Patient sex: M
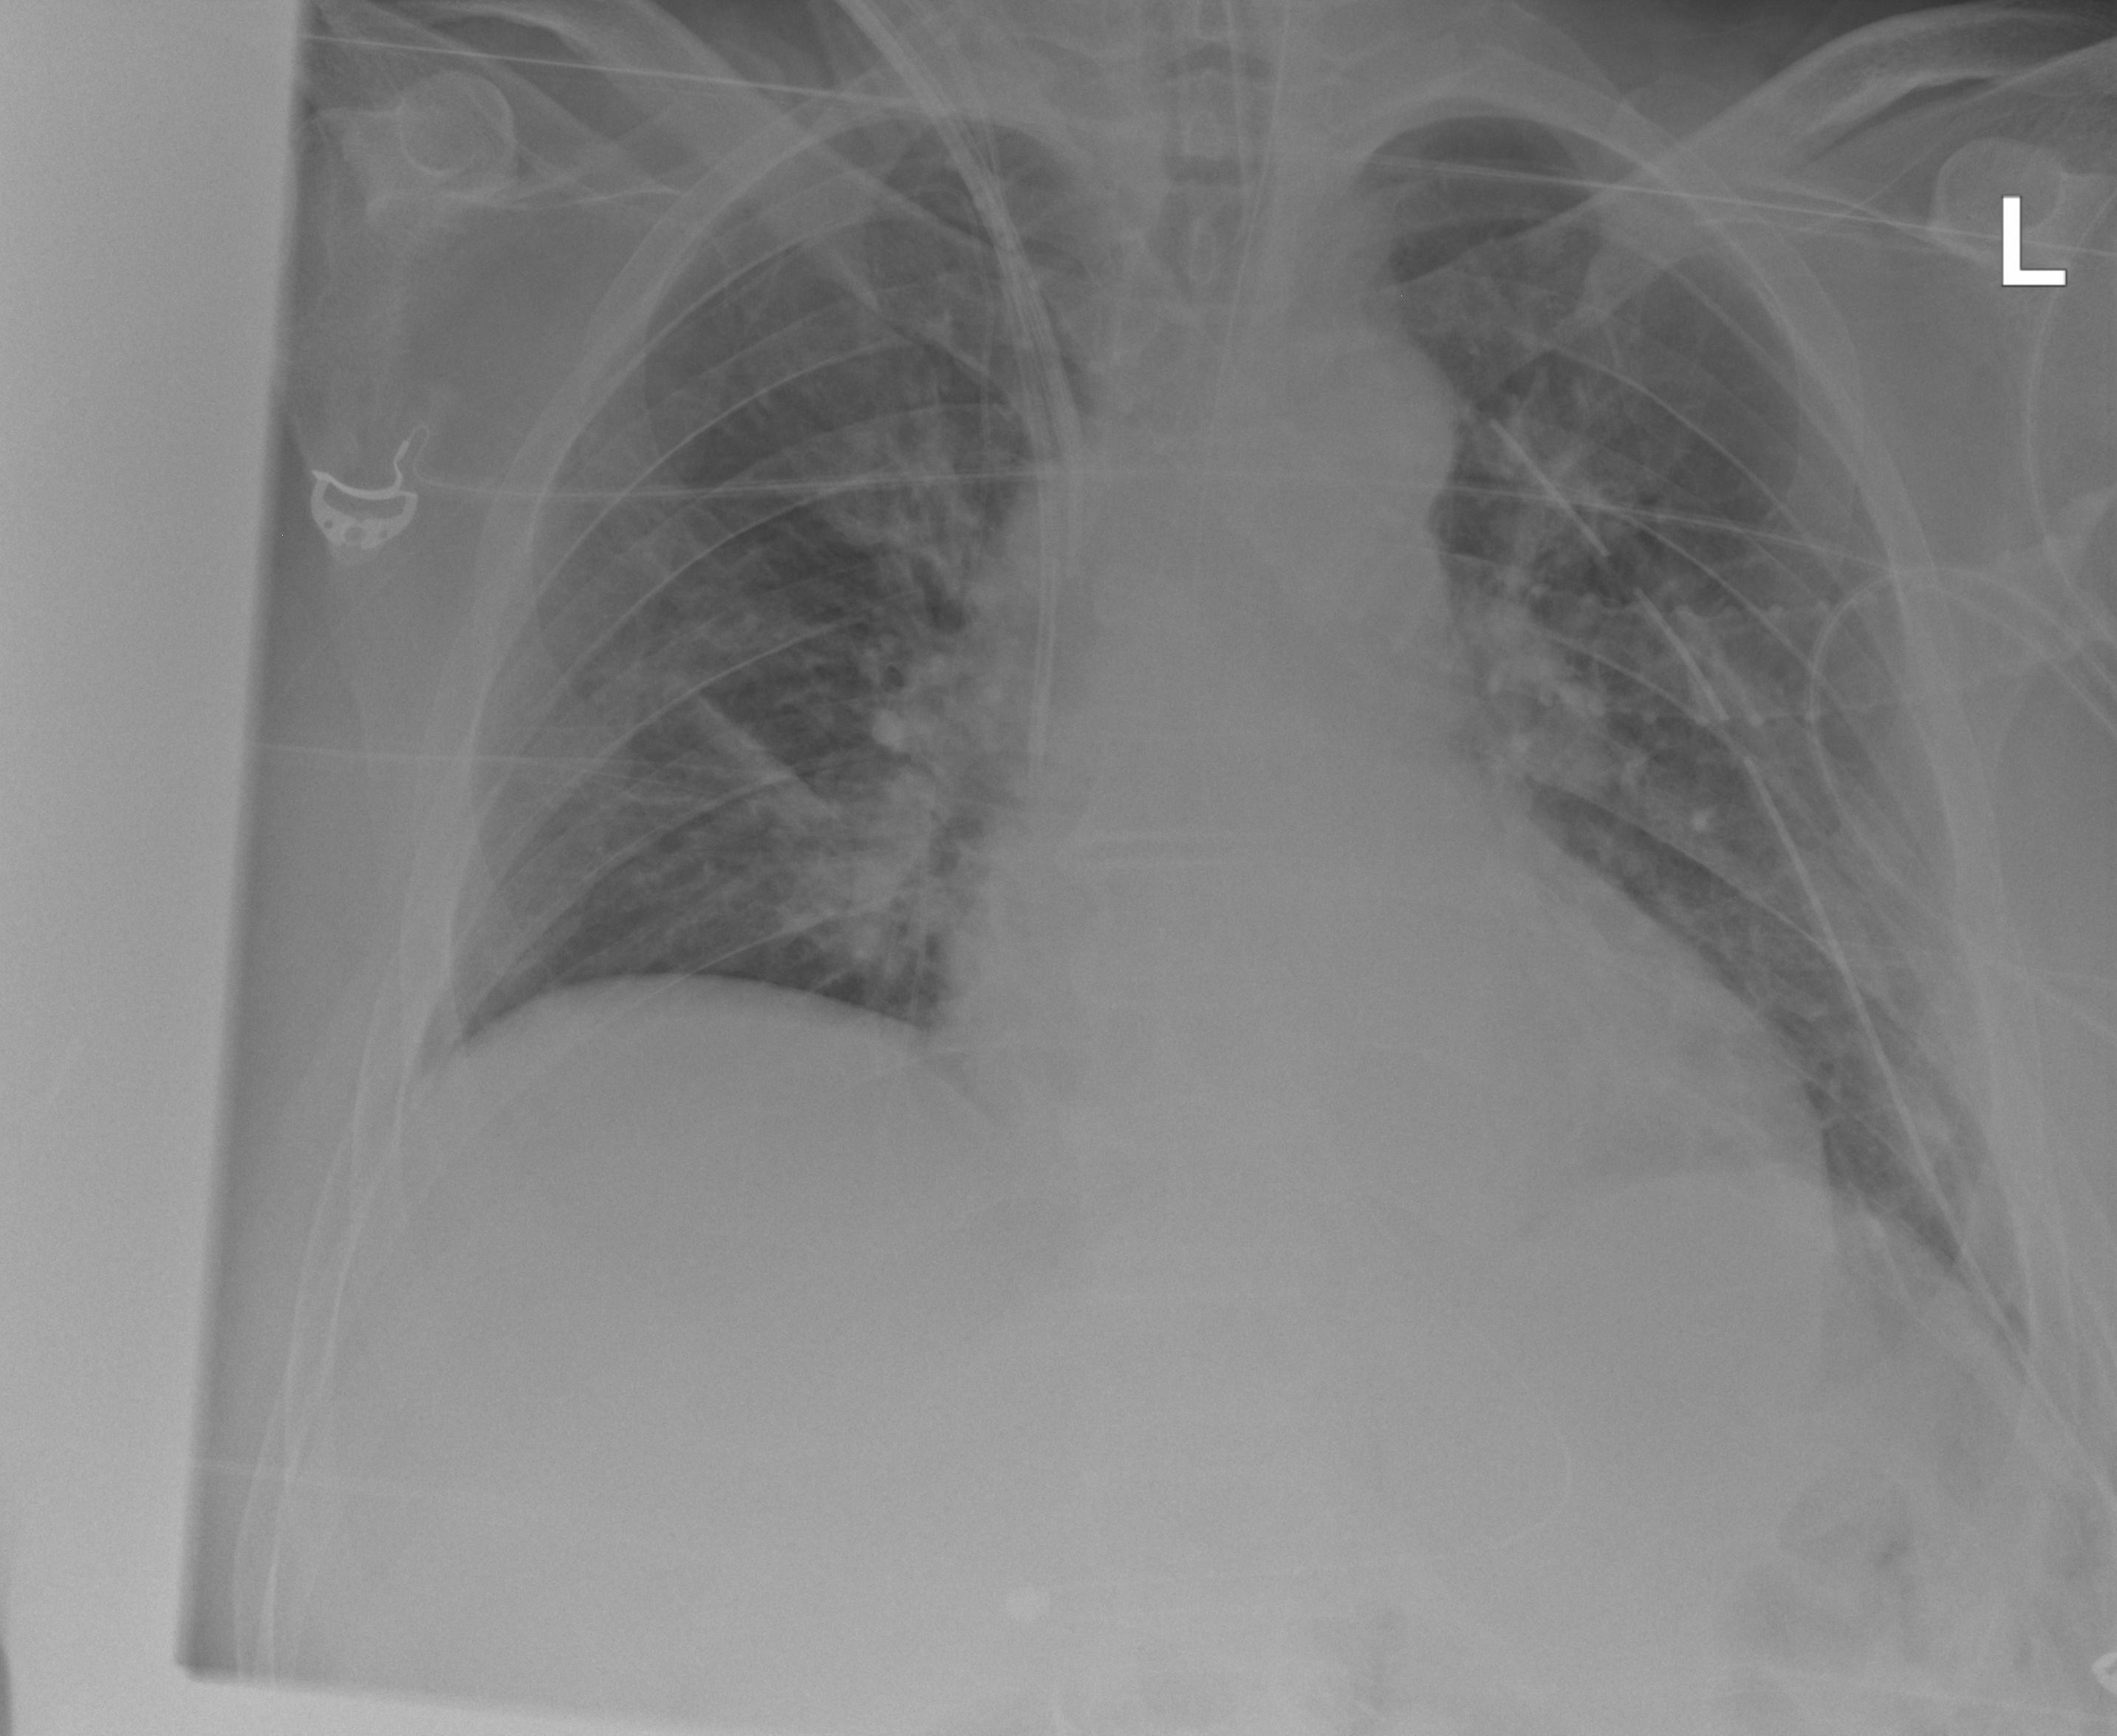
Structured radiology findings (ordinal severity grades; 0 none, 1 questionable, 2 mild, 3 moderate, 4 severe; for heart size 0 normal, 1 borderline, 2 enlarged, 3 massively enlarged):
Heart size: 0
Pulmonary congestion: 0
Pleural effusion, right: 0
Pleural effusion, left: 0
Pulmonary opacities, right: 0
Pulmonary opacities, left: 0
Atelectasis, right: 2
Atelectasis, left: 2